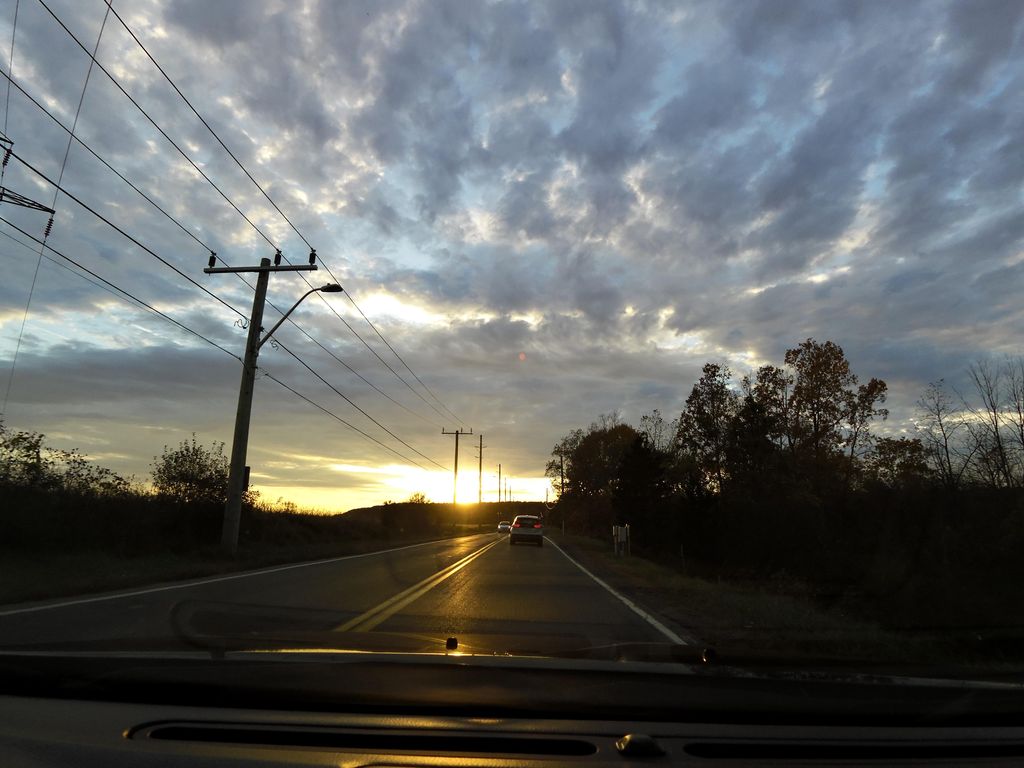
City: hamilton